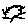
Label: sun